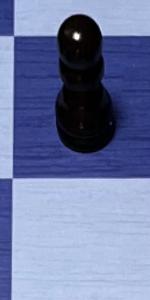
Label: Empty